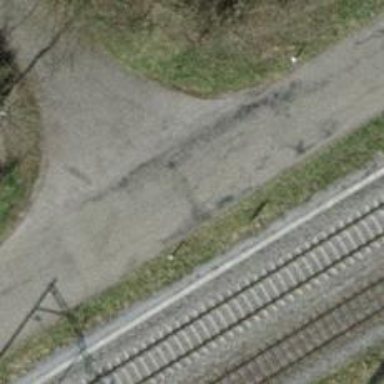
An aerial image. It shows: Tertiary road with asphalt surface.